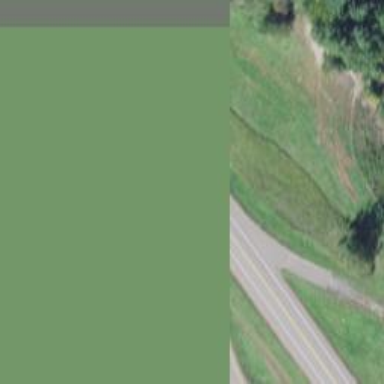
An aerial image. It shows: Asphalt road classified as primary highway with expressway characteristics.